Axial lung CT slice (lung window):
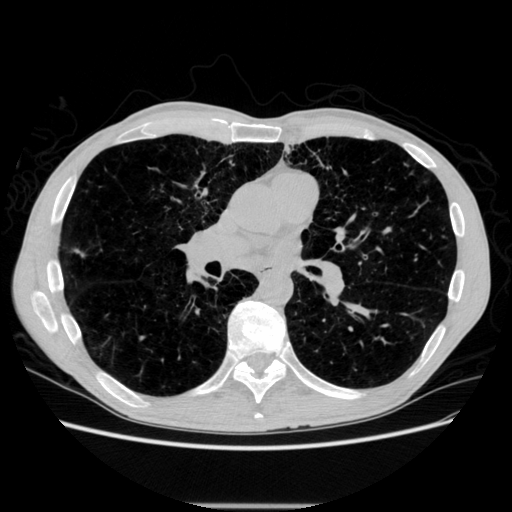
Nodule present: no